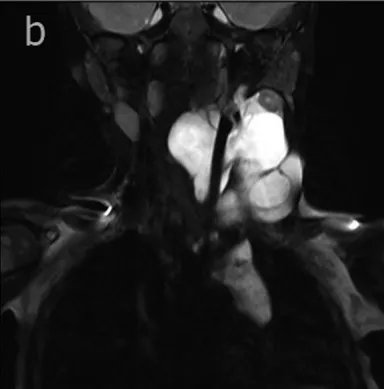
Extending to the retropharyngeal area in the left cervical region. A hyperintense cystic mass wrapped around the internal jugular vein, extending to the mediastinum from the left cervical region.
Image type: radiology (mri)